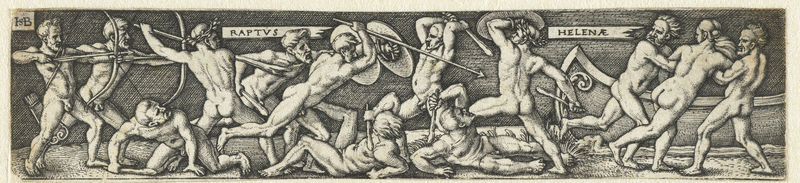
Titel: Roof van Helena en vechtende Grieken en Trojanen
Künstler: Hans Sebald Beham
Standort: Amsterdam
Institution: Rijksmuseum
Schlagwörter: homme, femme, arc, flèche, bataille, bouclier, bateau, nu, troie, pénis